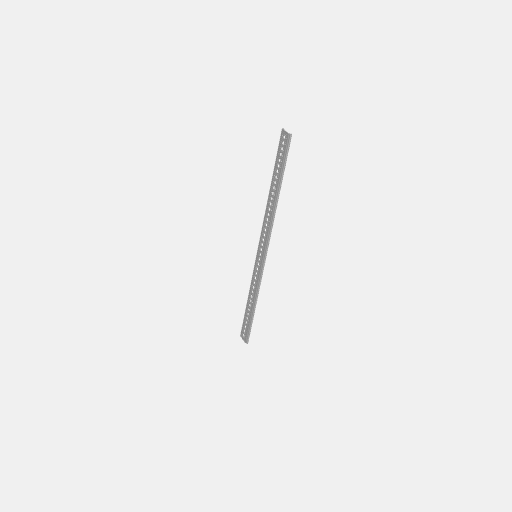
Part: RailChannel41H